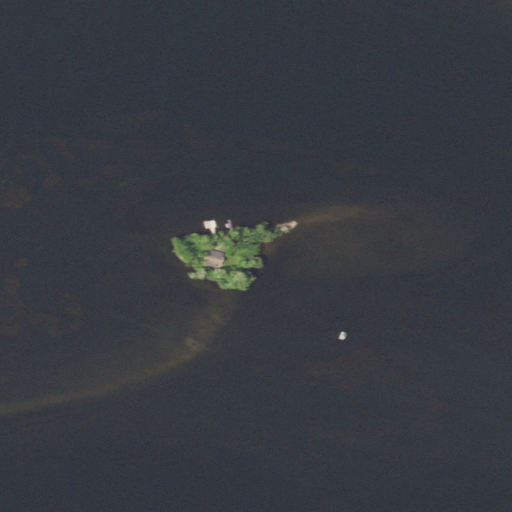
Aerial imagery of island in Minnesota named Bird Island containing open water, open development, and grassland